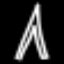
Label: The Eiffel Tower